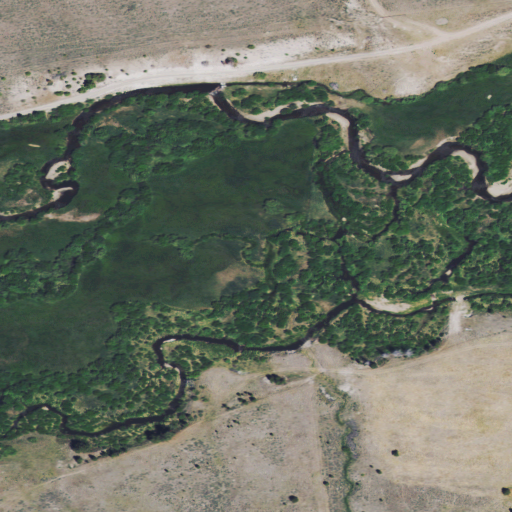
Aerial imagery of valley in Montana named Mormon Gulch containing grassland, shrub, evergreen forest, woody wetlands, and pasture